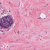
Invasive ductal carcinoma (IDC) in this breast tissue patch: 0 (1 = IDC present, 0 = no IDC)